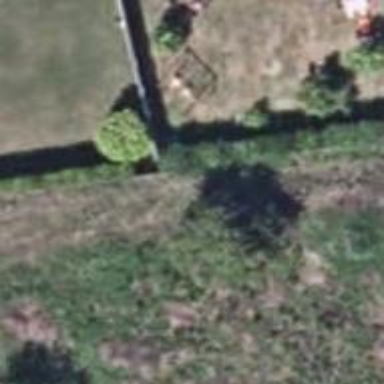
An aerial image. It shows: Fence is in the image.